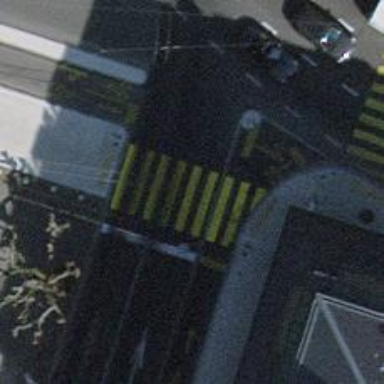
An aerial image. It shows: Road crossing with traffic signals.